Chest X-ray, PA view. Patient: 58 years old, sex M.
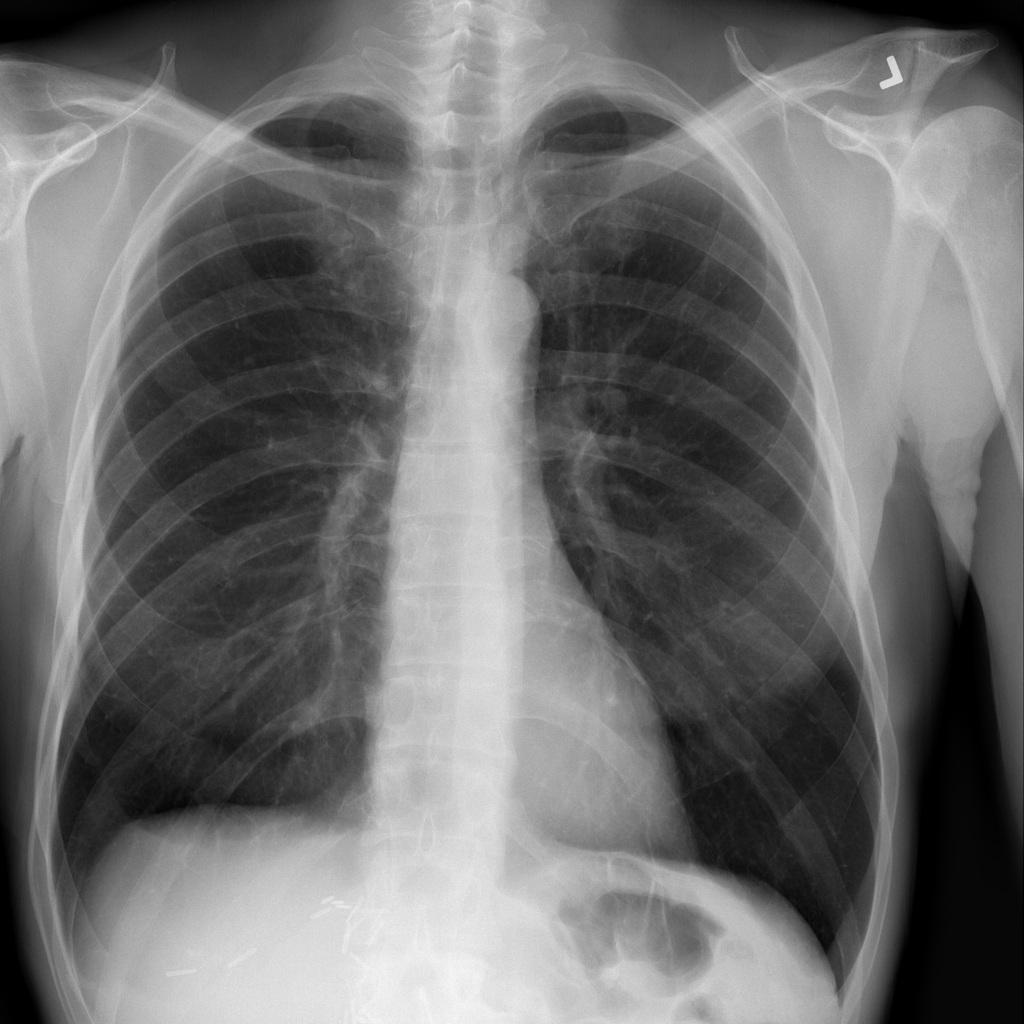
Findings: No Finding